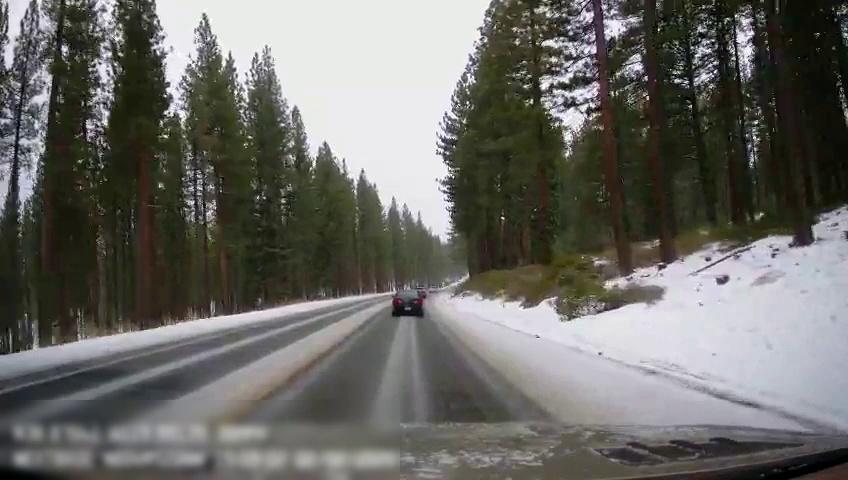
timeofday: Day
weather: Snowy
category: Drivable Space
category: Vehicles | Car
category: Vehicles | Car
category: Vehicles | Car
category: Lanes | Current Lane